Question: Lately I have been interested in better understanding the optimizations done by compiler back-ends. I thought that using Mathematica to explore this might be helpful because it makes creating, displaying and manipulating syntax trees pretty easy.
I thought I would start simple and look at constant propagation. So I wrote a simple function and tried to look at the syntax tree.
'''
f2[x_, y_] := Module[{temp1},
temp1 = 5;
Return[(x + temp1)*y];
]
FullForm[f2]
'''
The result of FullForm[f2], however, was just f2. I know that the right hand side of this expression has to be stored somewhere in Mathematica, so my question is where is it and is it possible to modify it after creating this rule using the SetDelayed operator ":="?
In the mean time I have discovered that I can use the Function symbol to achieve what I am aiming for, but I would still like to understand what Mathematica is doing a little better.
'''
f1 = Function[{x, y}, Module[{temp1},
temp1 = 5;
Return[(x + temp1)*y]
]
]
TreeForm[f1]
'''

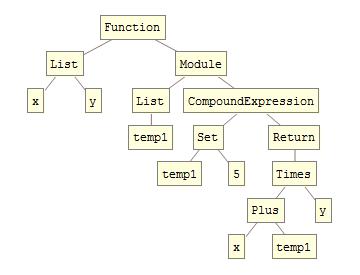
Answer: 'Set' and 'SetDelayed' definitions with patterns produce so-called down-value definitions that can be accessed with <URL>:
'''
In[98]:= DownValues[f2]
Out[98]= {HoldPattern[f2[x_, y_]] :>
Module[{temp1}, temp1 = 5; Return[(x + temp1) y];]}
'''
You can even assign back to 'DownValues[f2]':
'''
In[103]:=
DownValues[
f2] = {HoldPattern[f2[x_, y_]] :>
Module[{temp1}, temp1 = 1234; Return[(x + temp1) y]]};
In[104]:= f2[1, 2]
Out[104]= 2470
'''
Simple assignments produce own-value definitions that can be accessed and manipulated with 'OwnValues':
'''
In[107]:= g=7;
In[108]:= OwnValues[g]
Out[108]= {HoldPattern[g]:>7}
'''
<URL> with more information about value lists.
HTH!